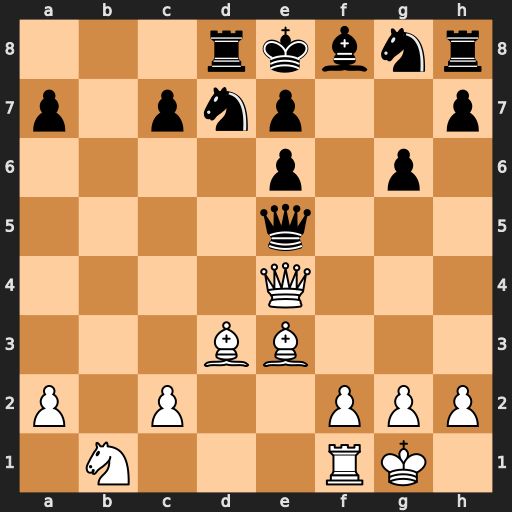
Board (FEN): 3rkbnr/p1pnp2p/4p1p1/4q3/4Q3/3BB3/P1P2PPP/1N3RK1
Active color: w
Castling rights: k
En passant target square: -
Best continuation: Qxg6+ hxg6 Bxg6#